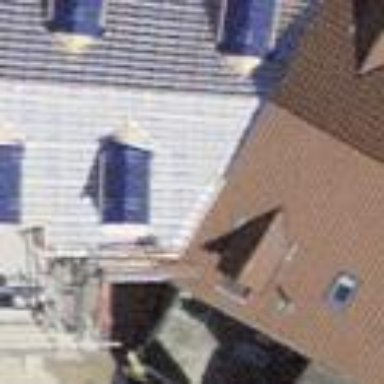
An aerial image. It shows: Building with tiled roof.